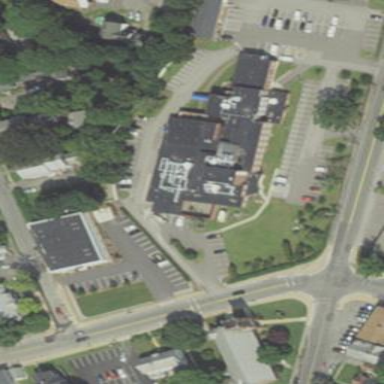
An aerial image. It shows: Healthcare facility identified as hospital.